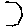
Label: hexagon